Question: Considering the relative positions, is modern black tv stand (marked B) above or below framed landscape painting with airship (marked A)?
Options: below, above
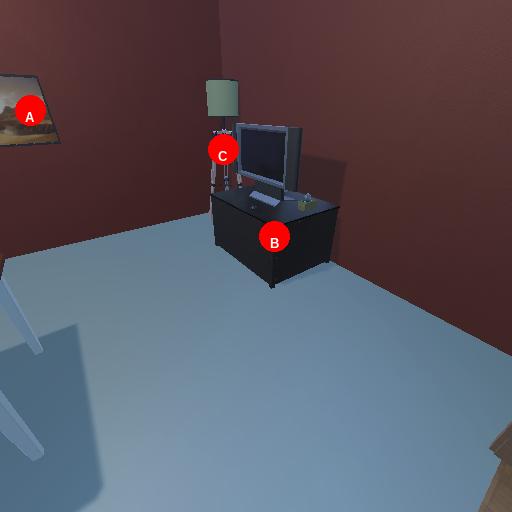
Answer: below